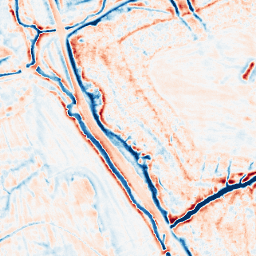
Category: edge_preserving
Decomposition family: bilateral
Decomposition parameters: d: 15
sigma_color: 150
sigma_space: 100
Upsampling method: sinc_blackman
Upsampling parameters: scale: 8
kernel_size: 16
Upsampling scale: 8